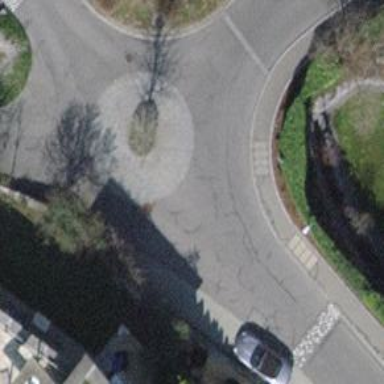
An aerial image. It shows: Residential road that intersects with roundabout.